An envelope spectrum derived from a bearing vibration measurement is shown; the reference markers locate BPFO, BPFI, BSF and FTF for this bearing geometry and shaft speed. Determine the bearing's health state. Answer with exactly one of: normal, inner_race, outer_race, ball.
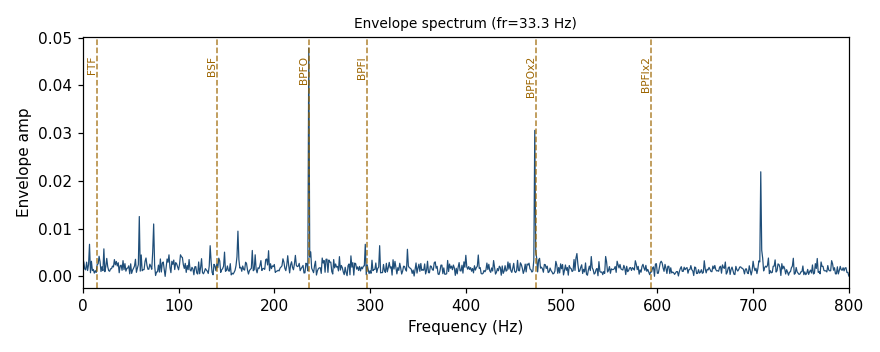
Answer: outer_race